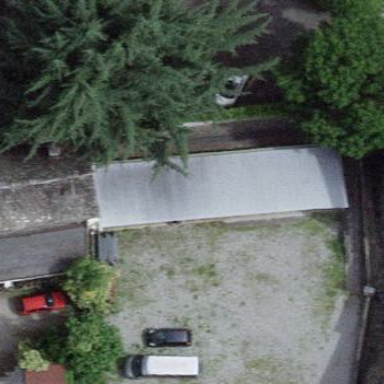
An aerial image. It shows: Carport with flat roof.